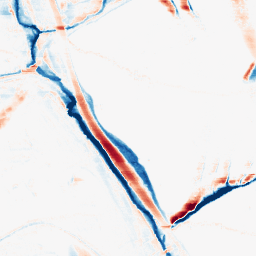
Category: morphological
Decomposition family: morphological_rect
Decomposition parameters: operation: average
width: 20
height: 5
Upsampling method: sinc_blackman
Upsampling parameters: scale: 2
kernel_size: 8
Upsampling scale: 2